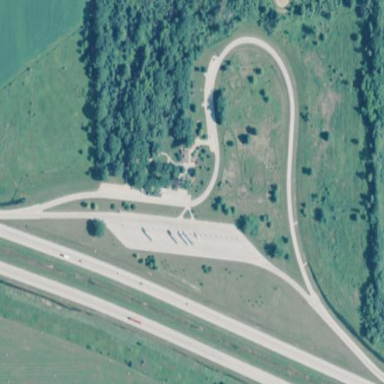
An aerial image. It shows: Rest area on the road.